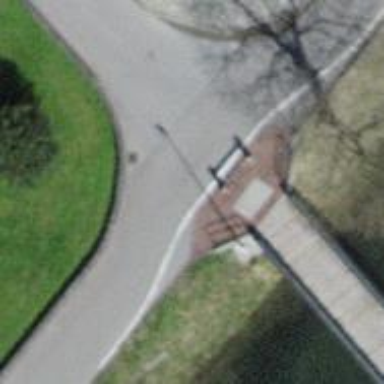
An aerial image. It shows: Cycle barrier.